Question: included CSS files:
'''
http://designmodo.github.io/Flat-UI/css/flat-ui.css
http://designmodo.github.io/Flat-UI/css/demo.css
http://designmodo.github.io/Flat-UI/bootstrap/css/bootstrap.css
'''
Code:
'''
<body>
<nav class="navbar navbar-inverse">
<div class="navbar-header">
<a class="navbar-brand" href="#">Bright Folio</a>
</div>
<div class="collapse navbar-collapse" id="navbar-collapse-01">
<ul class="nav navbar-nav">
<li><a href="#contactModal" data-toggle="modal">Contact</a></li>
</ul>
</div>
<!-- /.navbar-collapse -->
</nav>
</body>
'''
I am getting a weird space below and above the Nav Bar

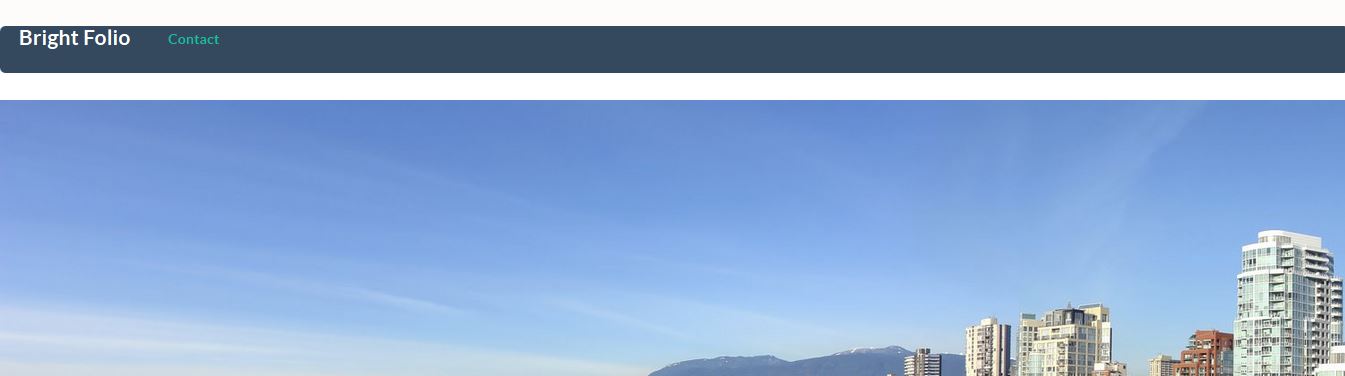
Answer: There is a 'margin' around the 'nav'. Because you have given us links to 'CSS' etc I'm not going to look into where it is. But in this demo you can see the margin is the problem.
## CSS:
'''
nav {
margin: 0!important;
}
'''
This is something you can use but I wouldn't recommend using '!important'. So you could use this, or go into the 'CSS' files and find where 'nav' is being set a margin and remove it.
<URL>
This is how it looks with the margin (without my fix):
<URL>